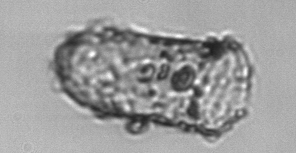
Label: Tintinnopsis